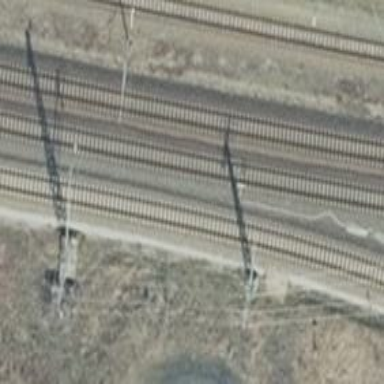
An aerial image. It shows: Railway with electrified contact lines.